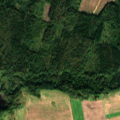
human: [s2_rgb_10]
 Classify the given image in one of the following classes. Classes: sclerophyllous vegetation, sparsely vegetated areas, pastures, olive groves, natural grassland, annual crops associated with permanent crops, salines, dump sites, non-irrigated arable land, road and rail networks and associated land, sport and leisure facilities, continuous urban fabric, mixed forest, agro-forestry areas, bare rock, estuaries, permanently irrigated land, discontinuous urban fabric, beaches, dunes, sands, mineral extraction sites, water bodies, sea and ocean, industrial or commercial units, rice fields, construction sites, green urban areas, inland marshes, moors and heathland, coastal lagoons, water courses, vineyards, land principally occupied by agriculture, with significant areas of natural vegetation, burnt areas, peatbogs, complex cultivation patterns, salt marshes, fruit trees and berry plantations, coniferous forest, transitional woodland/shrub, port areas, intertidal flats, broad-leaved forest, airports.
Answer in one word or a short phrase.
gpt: non-irrigated arable land, land principally occupied by agriculture, with significant areas of natural vegetation, mixed forest, water bodies